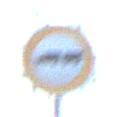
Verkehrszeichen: VerbotLastkraftwagenMitAnhaenger
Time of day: SunriseSunset
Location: Outdoor (Urban)
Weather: Clear
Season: NotSpecified
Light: Natural